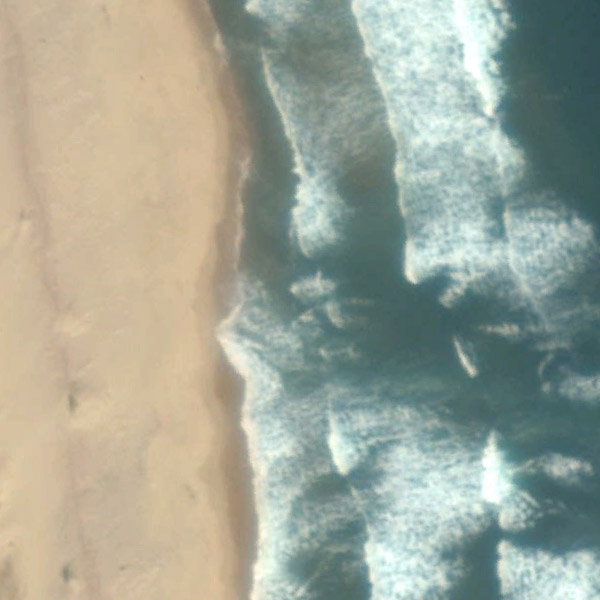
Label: Beach